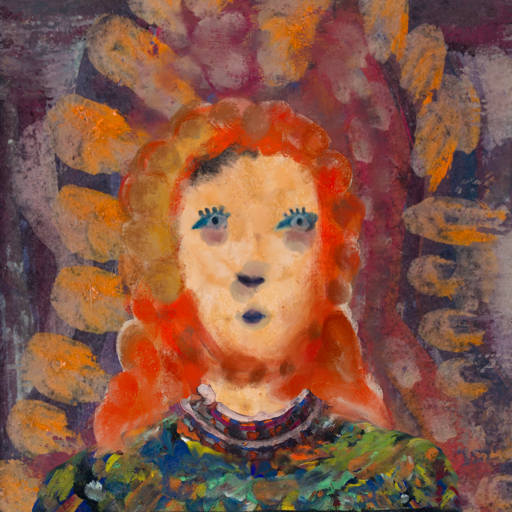
Background: Doll, Head And Neck Front: Childish, Face Front: Hill_Girl, Bust: An_Impression, Hair Front: Rupkatha, Head Accessory: Blank, Second Necklace: Blank, Necklace: Hypocrite_1, Baby: Blank